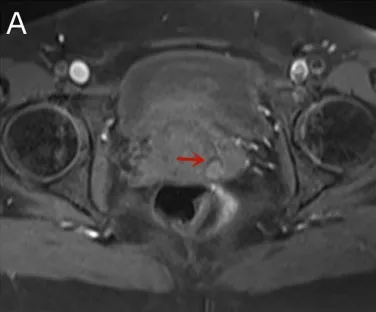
MRI findings of this case: (A) The lesions with the T2-FS sequence exhibited an uneven hypersignal. The right side exhibited a T2 hypersignal, similar to fluid.
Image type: radiology (mri)